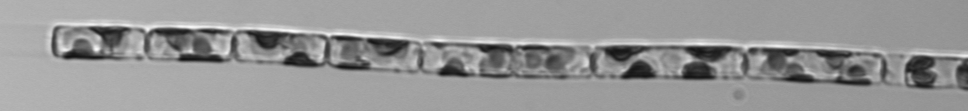
Label: Guinardia_delicatula